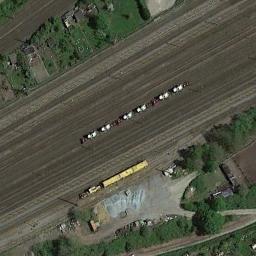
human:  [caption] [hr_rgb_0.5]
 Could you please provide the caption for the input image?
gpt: There are many trees beside the railway .

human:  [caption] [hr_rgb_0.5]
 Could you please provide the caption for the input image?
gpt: There is a train passing by in the picture .

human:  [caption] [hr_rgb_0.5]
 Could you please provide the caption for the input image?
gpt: The railway is on the bare land next to some trees .

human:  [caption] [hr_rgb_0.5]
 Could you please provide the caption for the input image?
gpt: These railways have a train on the track .

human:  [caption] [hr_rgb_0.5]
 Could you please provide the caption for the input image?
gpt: There are some green trees beside the railway with one train .